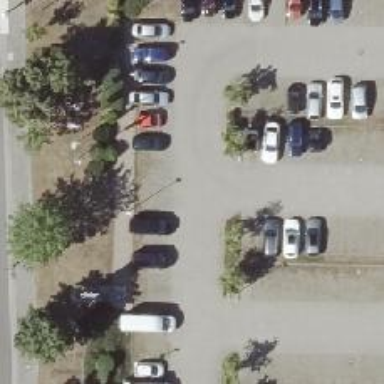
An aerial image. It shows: Road serving as parking aisle.